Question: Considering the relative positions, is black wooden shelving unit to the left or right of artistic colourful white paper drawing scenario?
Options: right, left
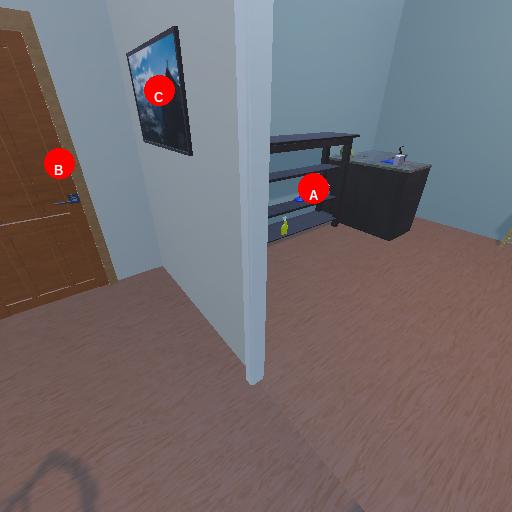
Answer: right